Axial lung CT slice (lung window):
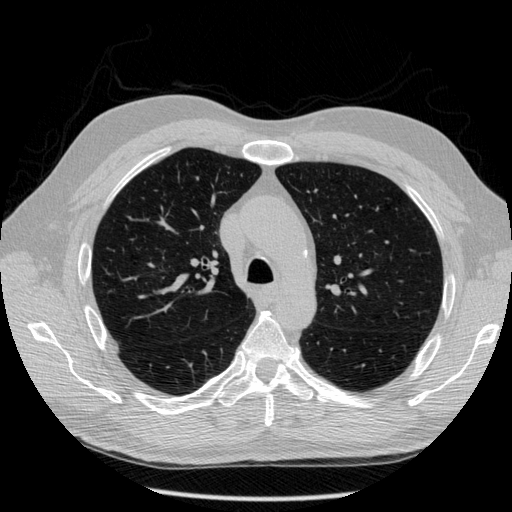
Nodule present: no